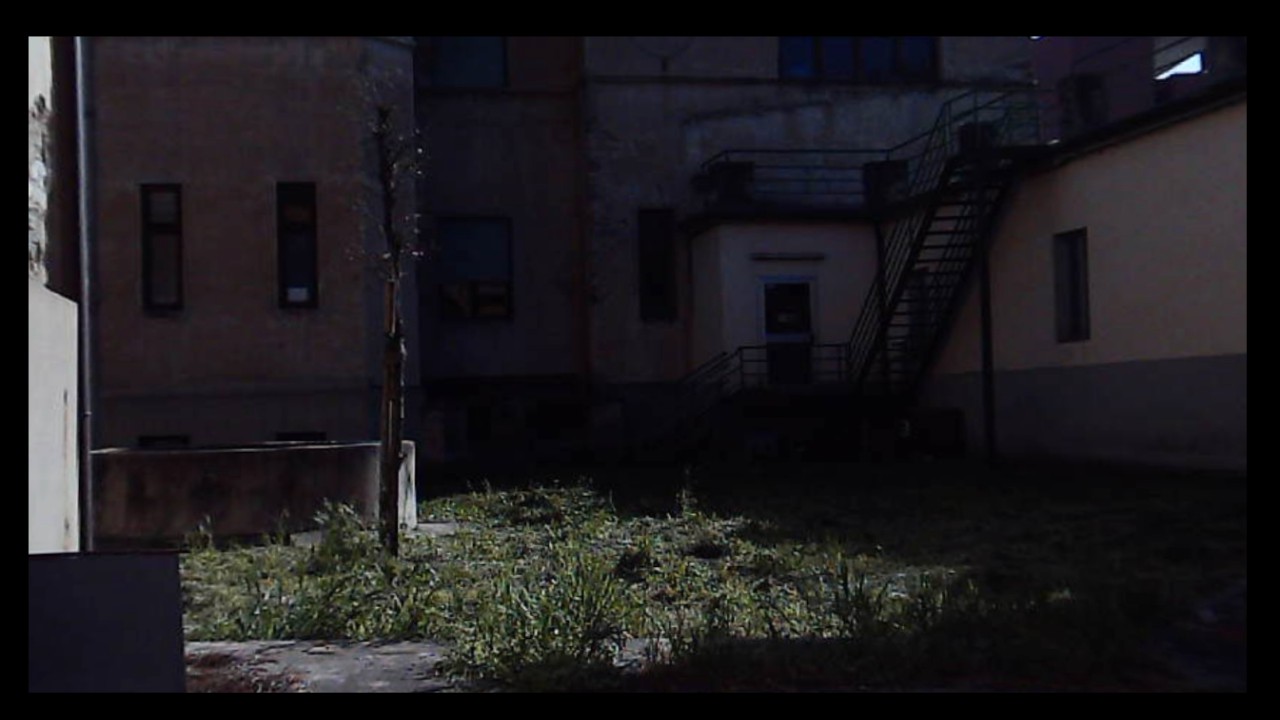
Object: Betafpv air75